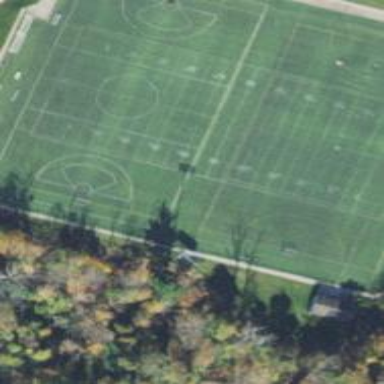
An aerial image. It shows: Lacrosse pitch for leisure land activities.